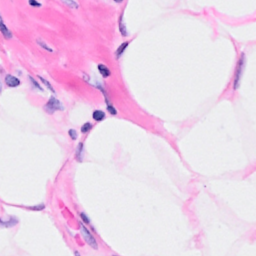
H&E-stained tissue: Breast